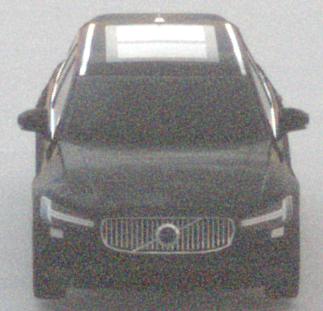
Make: Volvo
Model: V90
Detailed model: -
Model produced from: 2016
Model produced until: 2020
Doors: 5
Color: black
Road condition: dry road
Daytime: night
Contrast: low contrast